【题型】填空题　【知识点】平面几何　【难度】easy
已知：如图, 已知三根长度相等的木棍, 现将木棍 $AB$ 垂直立于水平的地面上, 把木棍 $CD$ 斜钉在木棍 $AB$ 上, 点 $D$ 是木棍 $AB$ 的中点, 再把木棍 $EF$ 斜钉在木棍 $CD$ 上, 点 $F$ 是木棍 $CD$ 的中点, 如果 $A$、$C$、$E$ 在一条直线上。那么$\frac{AC}{AE}$ 的值为 $\underline{\quad }$。

【解答】
解：设木棍的长度为 $2a$,

$\because$ 点 $D$ 是 $AB$ 的中点,

$\therefore$ $AD = \frac{1}{2} AB = a$,

$\therefore$ $AC = \sqrt{CD^2 - AD^2} = \sqrt{(2a)^2 - a^2} = \sqrt{3}a$,

在 Rt$\triangle DAC$ 中, 点 $F$ 是 $CD$ 的中点,

$\therefore$ $AF = \frac{1}{2} CD = CF = a$,

$\therefore$ $AH = HC = \frac{\sqrt{3}}{2}a$,

$\because$ $DF = FC$,

$\therefore$ $FH = \frac{1}{2} AD = \frac{1}{2}a$,

$\therefore$ $EH = \sqrt{EF^2 - FH^2} = \sqrt{(2a)^2 - (\frac{1}{2}a)^2} = \frac{\sqrt{15}}{2}a$,

$\therefore$ $AE = AH + EH = \frac{\sqrt{3} + \sqrt{15}}{2}a$,

$\therefore$ $\frac{AC}{AE} = \frac{\sqrt{3}a}{\frac{\sqrt{3} + \sqrt{15}}{2}a} = \frac{\sqrt{5} - 1}{2}$,

故答案为：$\frac{\sqrt{5} - 1}{2}$。

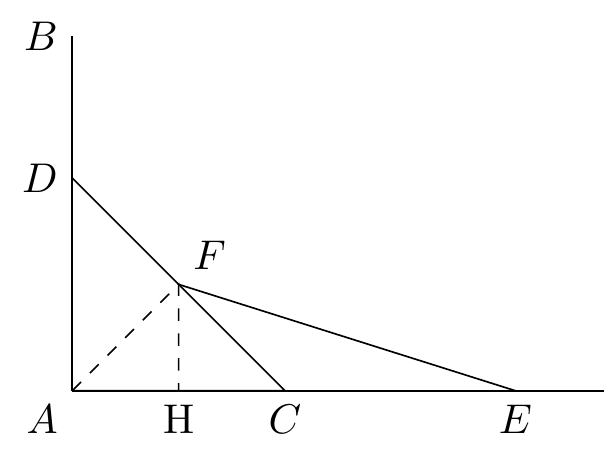